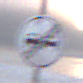
Verkehrszeichen: EndeUeberholverbot
Umgebung: Outdoor, Beach
Tageszeit: SunriseSunset
Wetter: Overcast
Licht: Natural
Jahreszeit: NotSpecified
Kontrast: LowContrast